Interaction volume radius: 10 \u00c5
Interaction volume height: 30 \u00c5
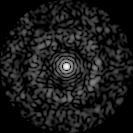
Disorder parameter: 0.8347